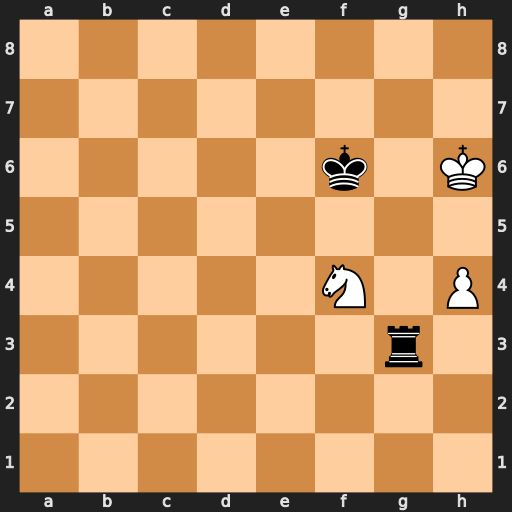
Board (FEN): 8/8/5k1K/8/5N1P/6r1/8/8
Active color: w
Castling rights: -
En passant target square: -
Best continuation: Nh5+ Kf5 Nxg3+